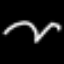
Label: squiggle